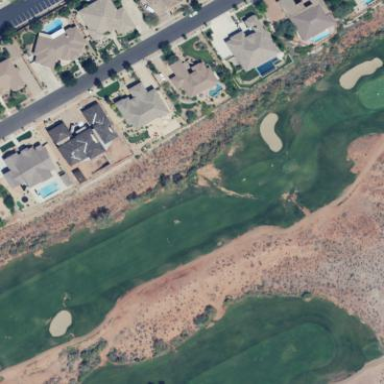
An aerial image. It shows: Rough area on grassy golf course.